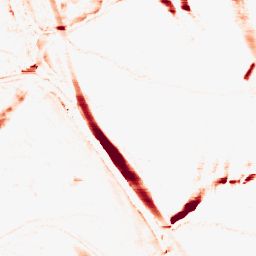
Category: morphological
Decomposition family: morphological_rect
Decomposition parameters: operation: opening
width: 20
height: 5
Upsampling method: quartic
Upsampling parameters: scale: 2
Upsampling scale: 2